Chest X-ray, PA view. Patient: 53 years old, sex F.
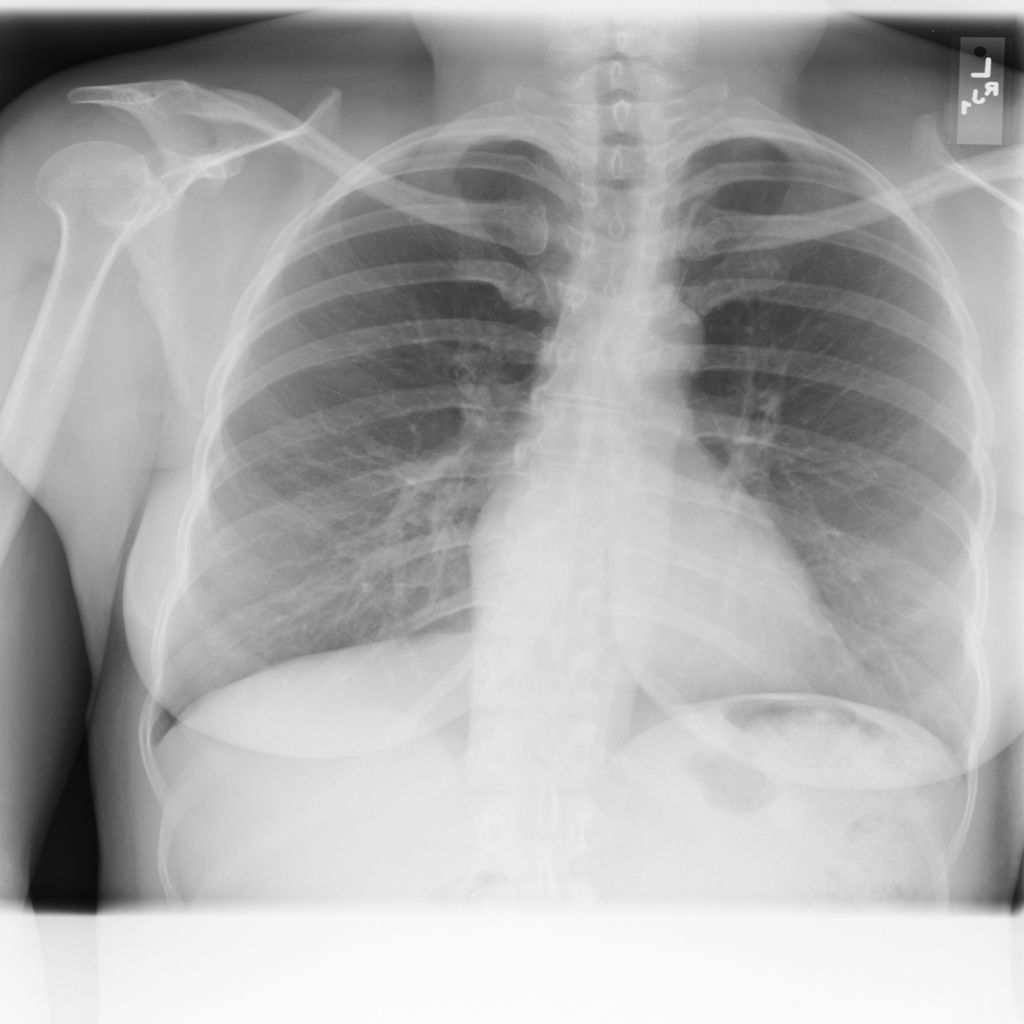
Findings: No Finding